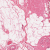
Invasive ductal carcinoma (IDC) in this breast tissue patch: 0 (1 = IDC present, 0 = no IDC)